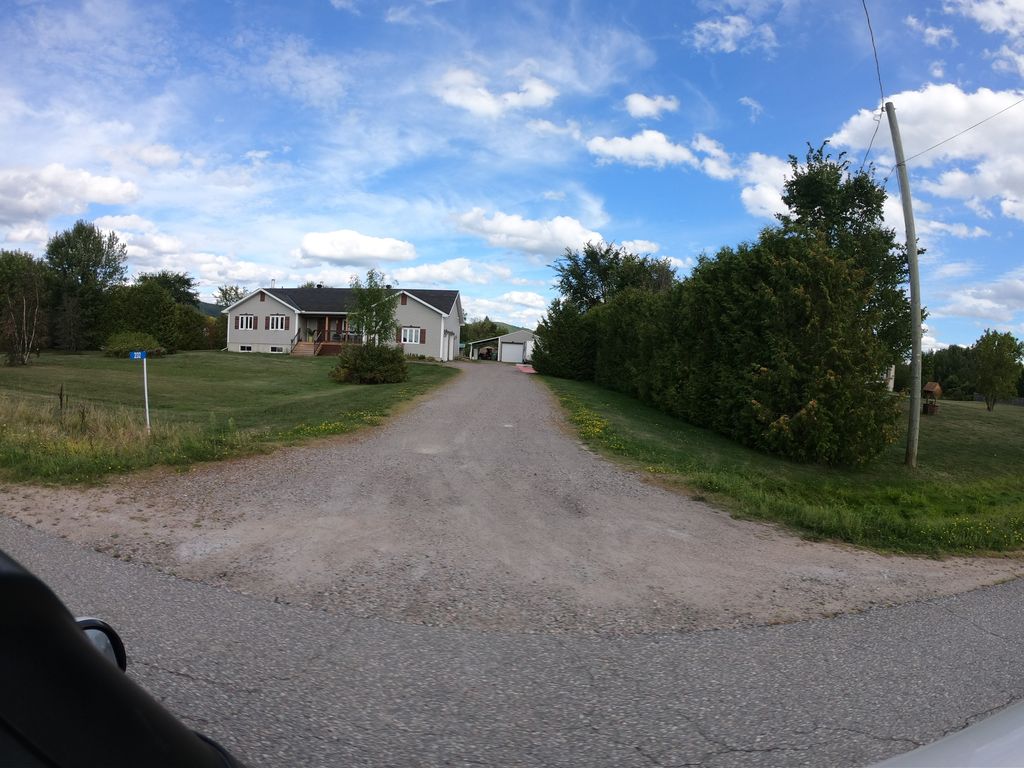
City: ottawa-gatineau